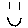
Label: smiley face